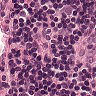
Metastatic tissue present: no